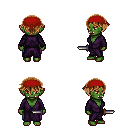
a pixel art fantasy rpg character, female body template, orc, green skin, purple robe, magenta pants, brown short bangs hairstyle, red bandana, dagger, four views (front, back, left, right), 2x2 character sprite sheet, small pixel art, hard edges, no anti-aliasing